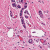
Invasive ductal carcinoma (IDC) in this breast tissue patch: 0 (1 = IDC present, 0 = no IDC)